九年级 · 解析几何
(本小题8.0分)

如图, 在矩形 $A B C D$ 中, $A B=4$, 点 $E, F$ 分别在 $A D, B C$ 边上, 且 $E F \perp B C$. 若矩形 $A B F E \backsim$ 矩形 $D E F C$,且相似比为 $1: 2$, 求 $A D$ 的长.

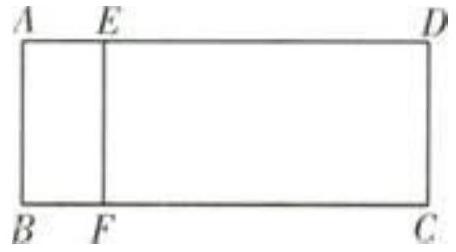
答案: 解: :矩形 $A B F E \backsim$ 矩形 $D E F C$, 且相似比为 $1: 2$,

$\therefore \frac{A B}{D E}=\frac{A E}{D C}=\frac{1}{2}$,

$\because$ 四边形 $A B C D$ 为矩形,

$\therefore C D=A B=4$,

$\therefore \frac{4}{D E}=\frac{A E}{4}=\frac{1}{2}$,

$\therefore D E=8, A E=2$,

$\therefore A D=A E+D E=2+8=10$.

解析: 本题考查了相似多边形的性质：对应角相等；对应边的比相等. 也考查了矩形的性质. 利用相似多边形的性质得到 $\frac{A B}{D E}=\frac{A E}{D C}=\frac{1}{2}$, 而根据矩形的性质得到 $C D=A B=4$, 从而利用比例性质得到 $D E=8, A E=2$, 然后计算 $A E+D E$ 即可.